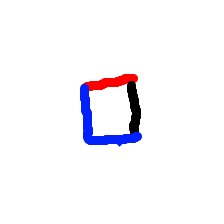
Shape: square